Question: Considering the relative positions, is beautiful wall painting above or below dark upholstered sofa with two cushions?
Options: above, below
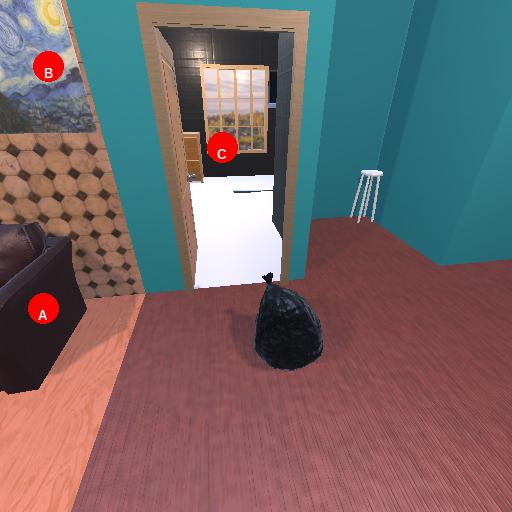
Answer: above